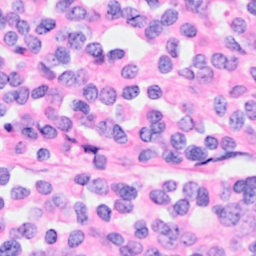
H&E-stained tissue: Breast